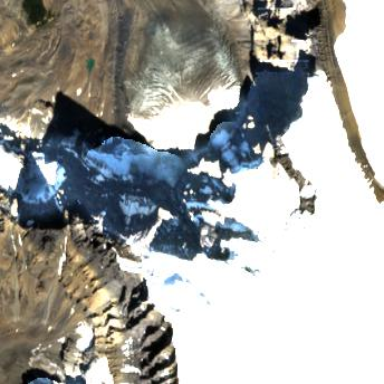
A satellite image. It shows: Majestic glacier in the distance.